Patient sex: F
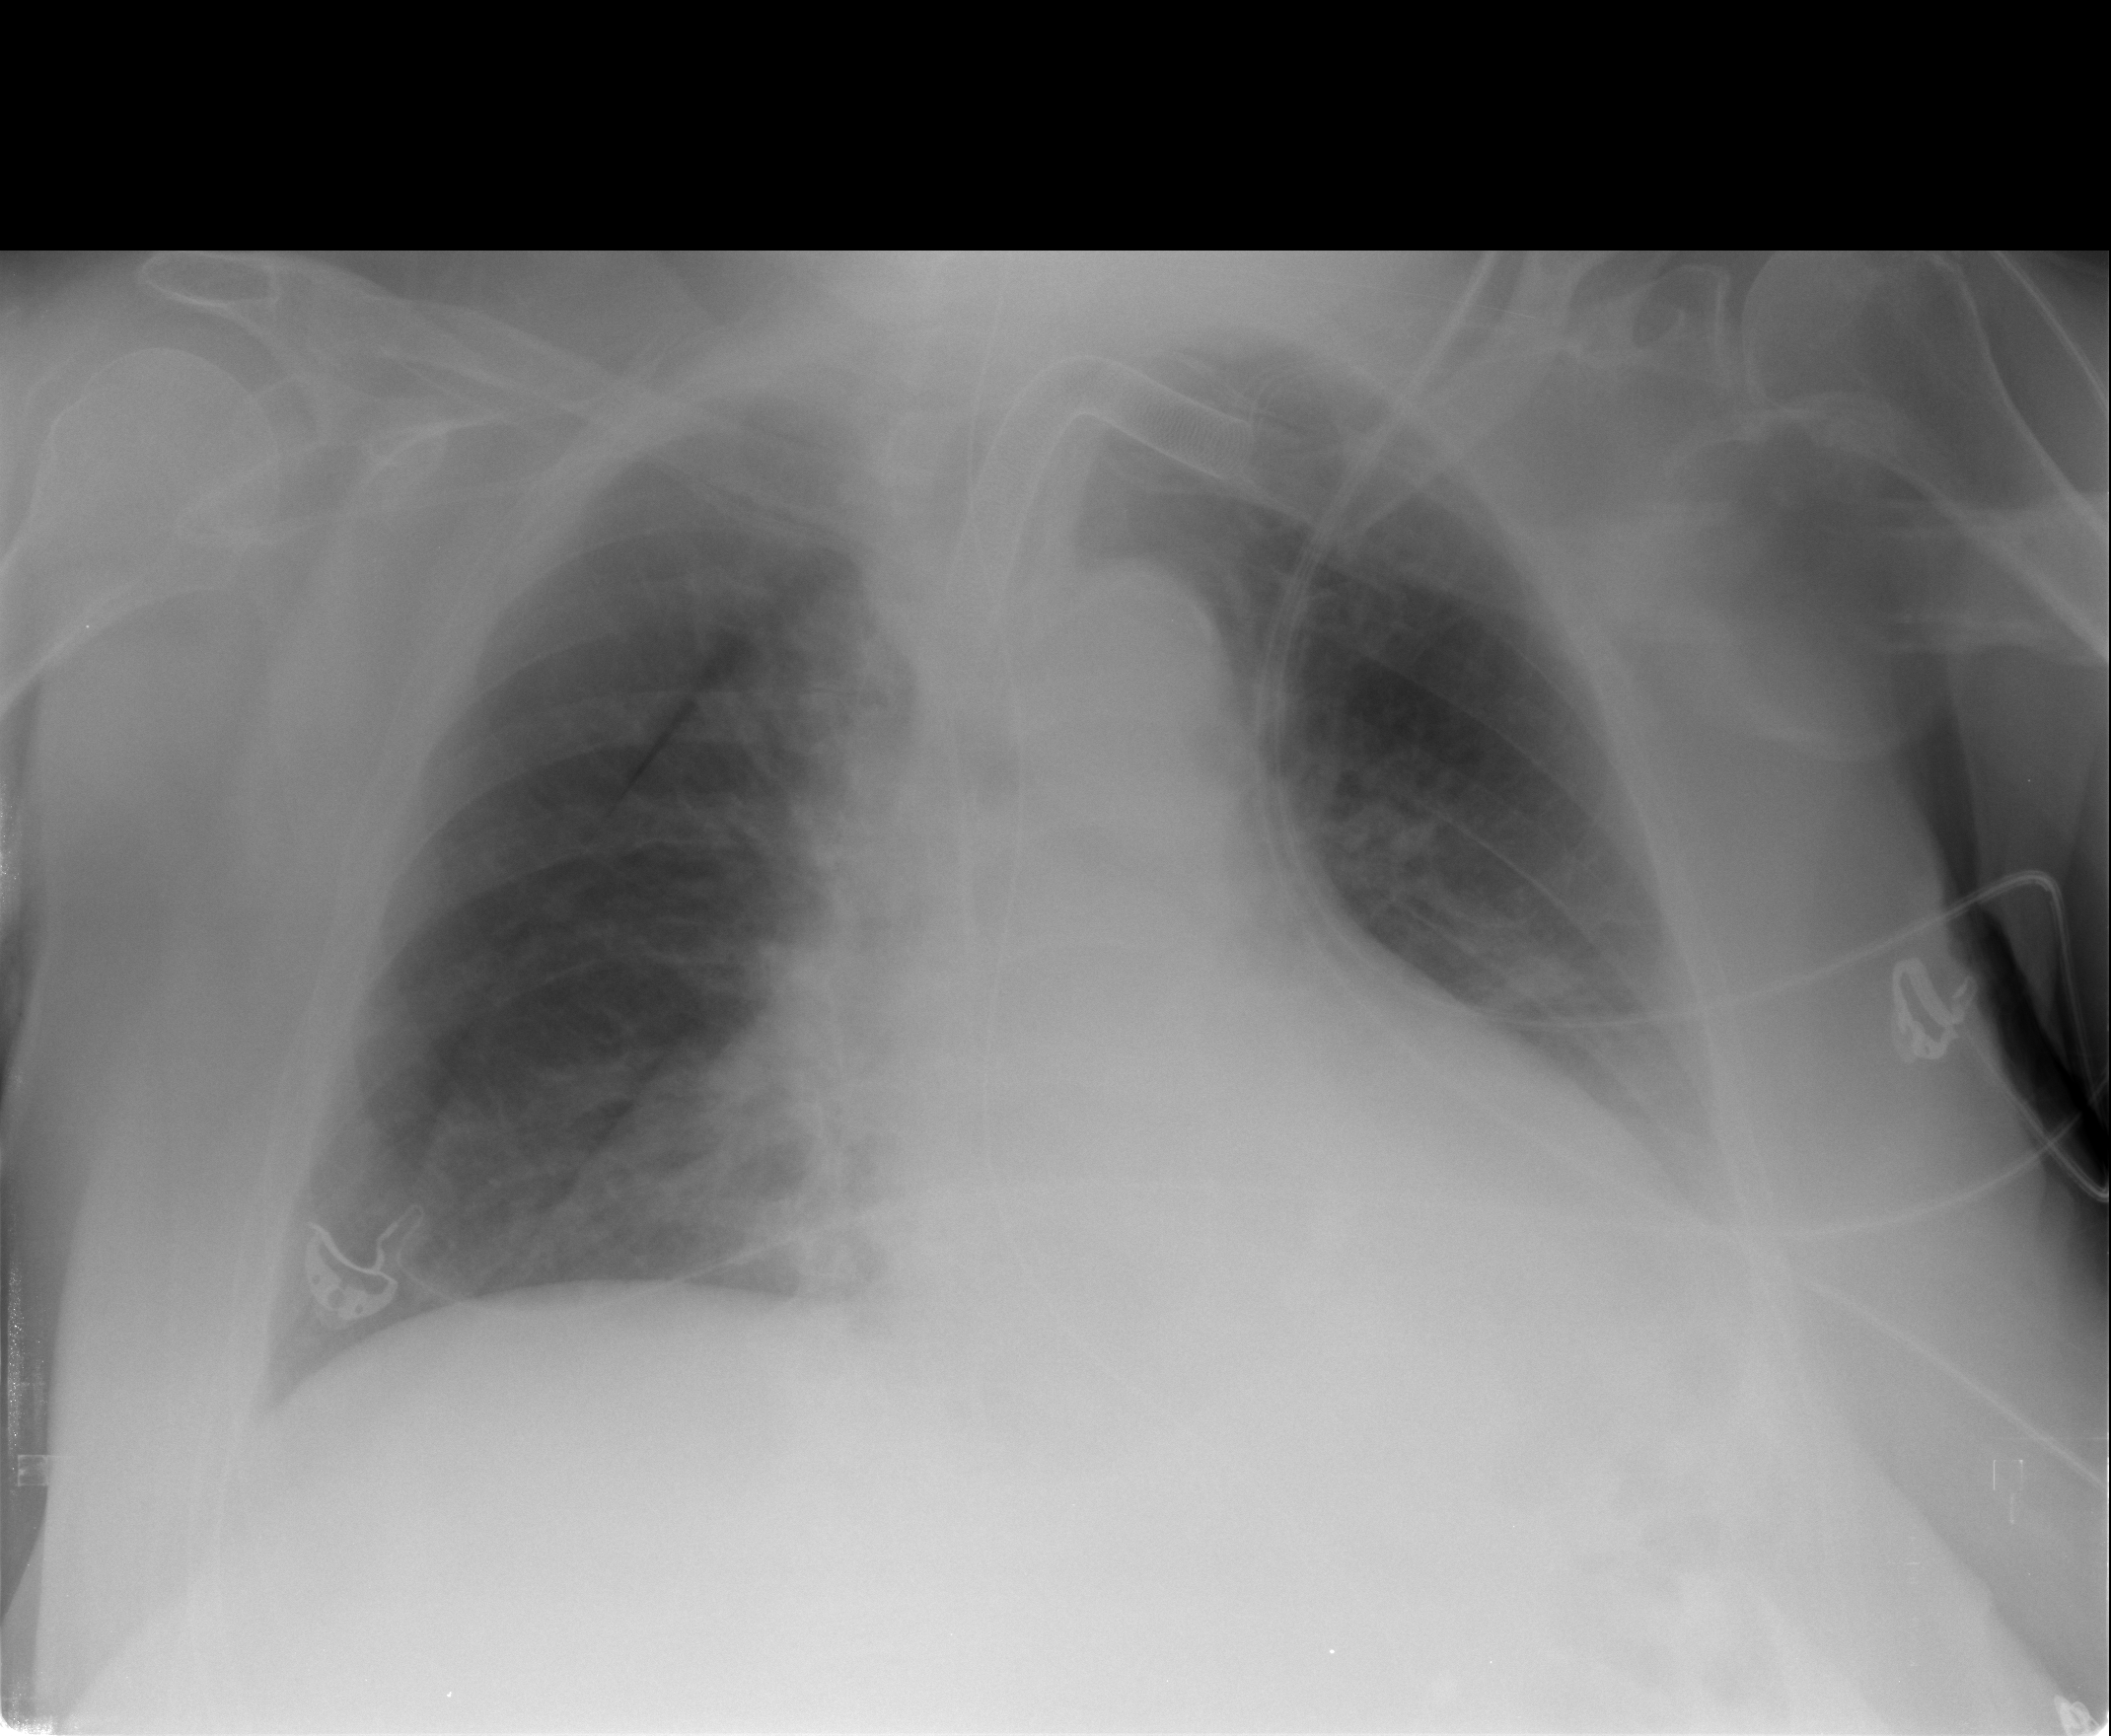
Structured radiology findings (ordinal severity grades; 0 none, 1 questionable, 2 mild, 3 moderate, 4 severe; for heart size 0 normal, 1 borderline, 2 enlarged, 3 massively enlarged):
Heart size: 1
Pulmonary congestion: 0
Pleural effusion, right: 0
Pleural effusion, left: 2
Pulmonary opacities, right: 0
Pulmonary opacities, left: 0
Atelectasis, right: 0
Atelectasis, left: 0